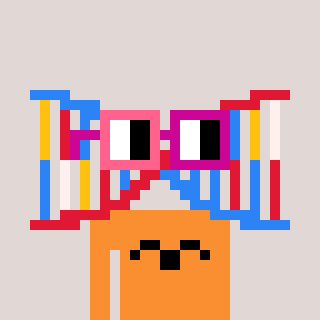
a pixel art character with square pink and red glasses, a dna-shaped head and a orange-colored body on a warm background